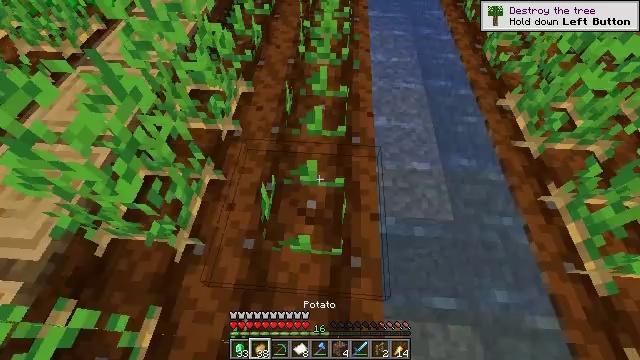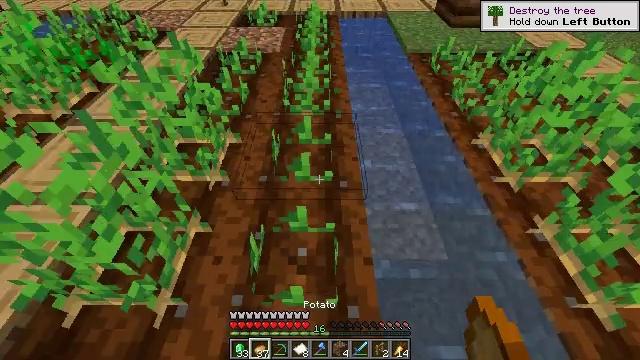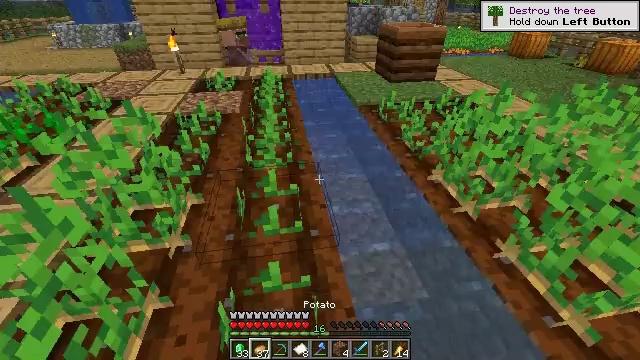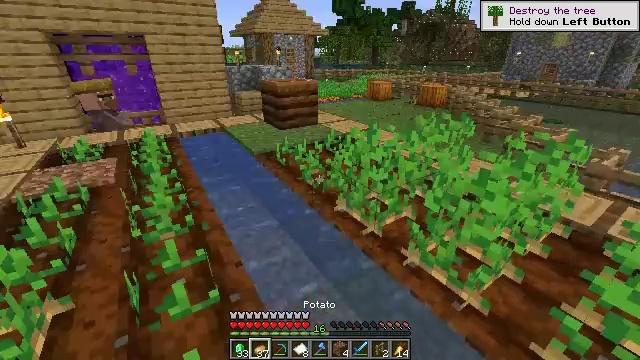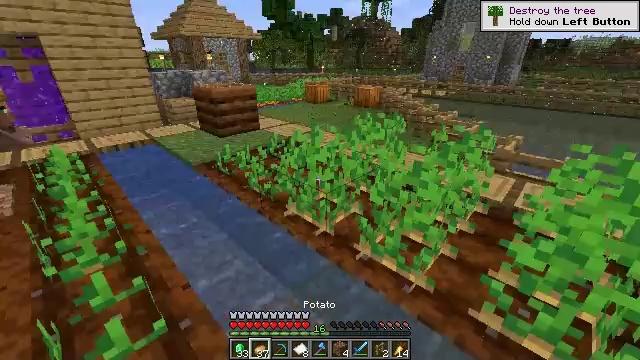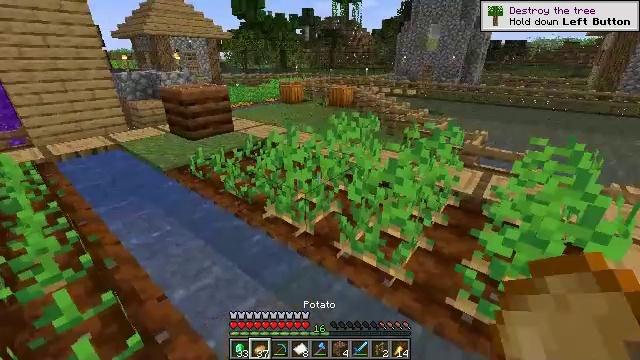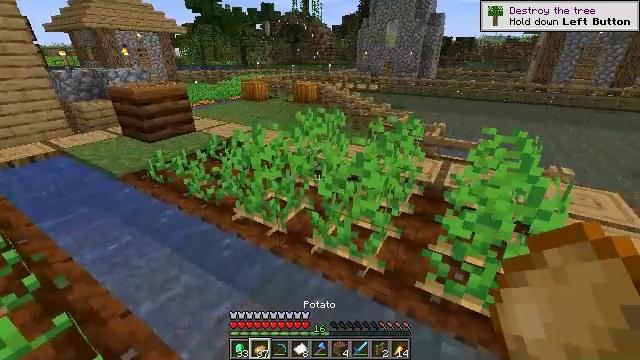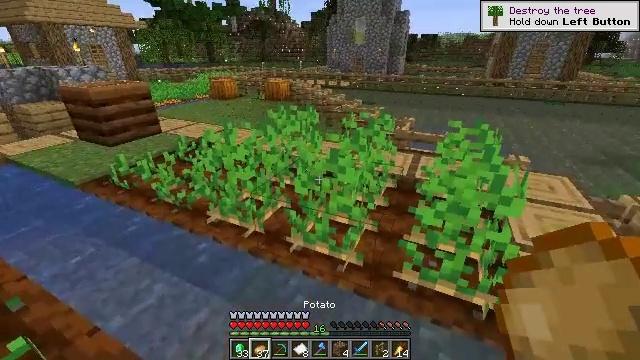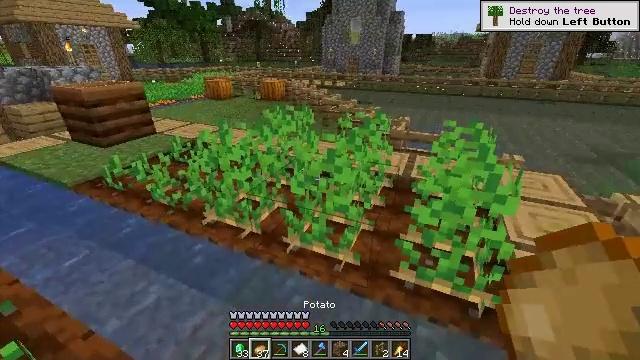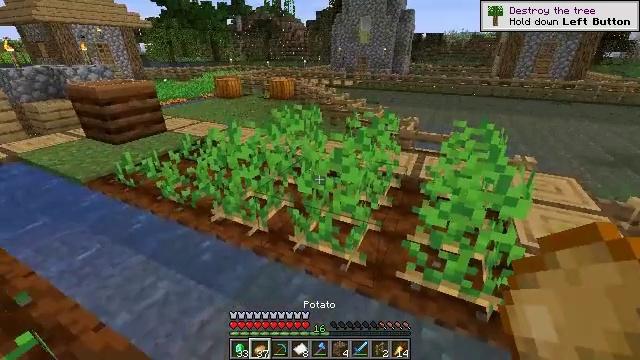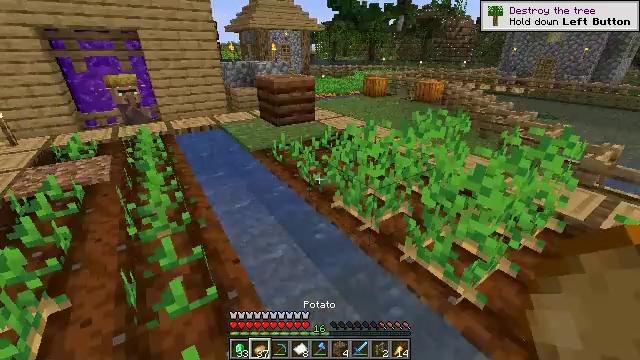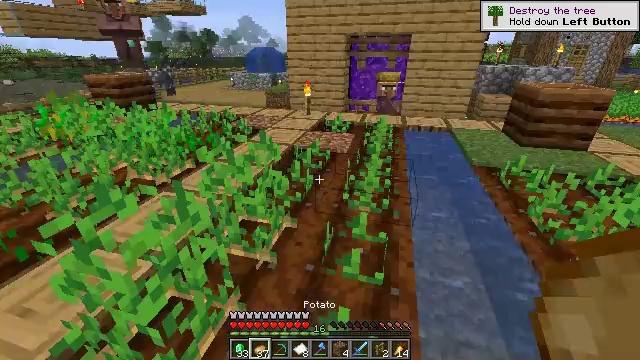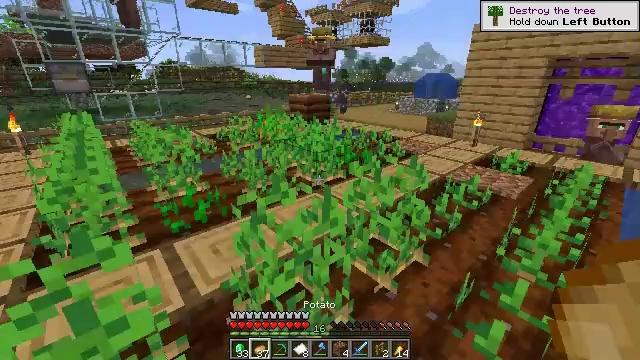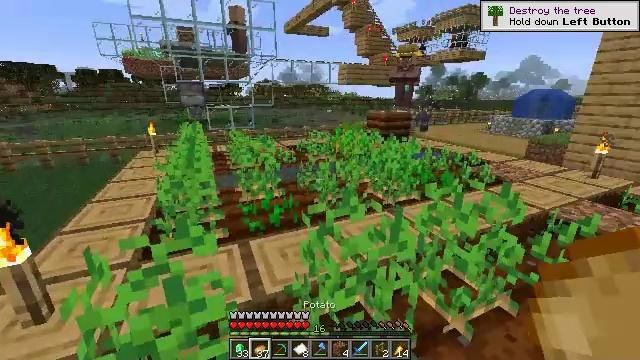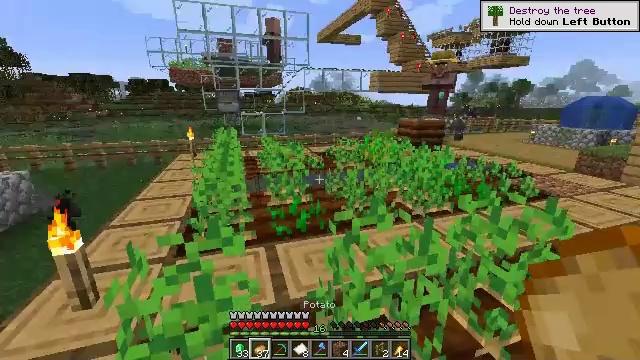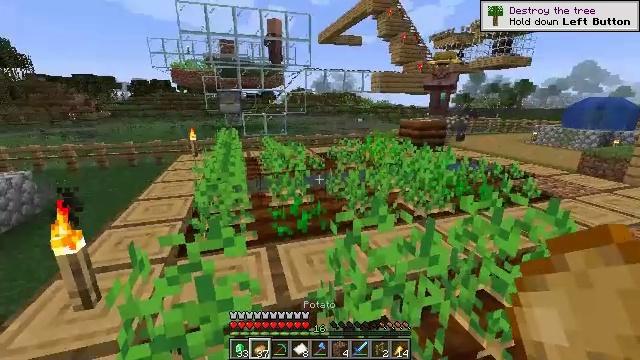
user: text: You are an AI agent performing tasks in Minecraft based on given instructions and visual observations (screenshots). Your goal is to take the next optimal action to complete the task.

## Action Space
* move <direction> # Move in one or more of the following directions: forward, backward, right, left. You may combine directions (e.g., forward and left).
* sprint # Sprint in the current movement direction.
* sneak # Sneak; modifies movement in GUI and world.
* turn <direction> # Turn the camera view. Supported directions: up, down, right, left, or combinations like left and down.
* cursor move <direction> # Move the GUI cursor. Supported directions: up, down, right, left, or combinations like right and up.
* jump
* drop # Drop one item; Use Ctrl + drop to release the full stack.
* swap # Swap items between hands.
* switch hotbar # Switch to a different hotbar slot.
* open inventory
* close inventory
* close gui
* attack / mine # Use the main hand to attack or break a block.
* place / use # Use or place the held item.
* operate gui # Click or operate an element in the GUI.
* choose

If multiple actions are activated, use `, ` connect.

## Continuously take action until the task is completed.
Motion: motion action
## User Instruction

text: Open the crafting table to craft an emerald.
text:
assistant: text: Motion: turn right and up
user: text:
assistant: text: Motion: turn right and up
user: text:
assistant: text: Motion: turn right and up
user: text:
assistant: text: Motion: turn right
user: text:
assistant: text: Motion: turn right
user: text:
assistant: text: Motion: turn right
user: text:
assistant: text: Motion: turn right
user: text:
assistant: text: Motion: no_op
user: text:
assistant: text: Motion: turn left
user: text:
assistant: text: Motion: turn left
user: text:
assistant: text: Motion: turn left
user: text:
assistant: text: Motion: turn left and up
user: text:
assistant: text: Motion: turn left and up
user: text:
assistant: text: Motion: turn left and up
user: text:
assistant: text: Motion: no_op
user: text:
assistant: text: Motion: turn up
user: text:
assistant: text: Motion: turn left and up
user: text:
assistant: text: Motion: no_op
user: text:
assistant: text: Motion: no_op
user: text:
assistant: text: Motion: no_op
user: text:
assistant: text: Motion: no_op
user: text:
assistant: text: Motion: move forward, turn right
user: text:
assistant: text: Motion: move forward, turn right
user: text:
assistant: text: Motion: move forward, turn right
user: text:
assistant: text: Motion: move forward, turn right
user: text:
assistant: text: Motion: move forward, turn right
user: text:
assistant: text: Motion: move forward, turn right
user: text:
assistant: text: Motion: move forward, sprint, turn right
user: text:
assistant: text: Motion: move forward, sprint, turn right
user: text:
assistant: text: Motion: move forward, sprint